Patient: sex F, age 54
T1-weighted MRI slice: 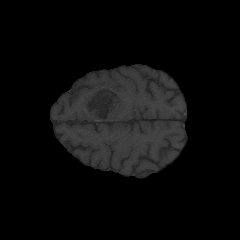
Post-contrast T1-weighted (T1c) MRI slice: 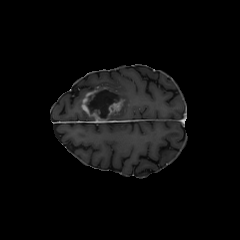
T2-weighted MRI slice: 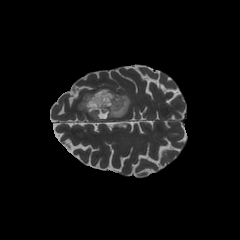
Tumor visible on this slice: yes
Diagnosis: Glioblastoma, IDH-wildtype
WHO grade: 4